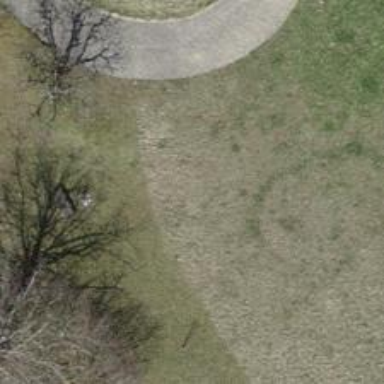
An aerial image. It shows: Bench.